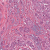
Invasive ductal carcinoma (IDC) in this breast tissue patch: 1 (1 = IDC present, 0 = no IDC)